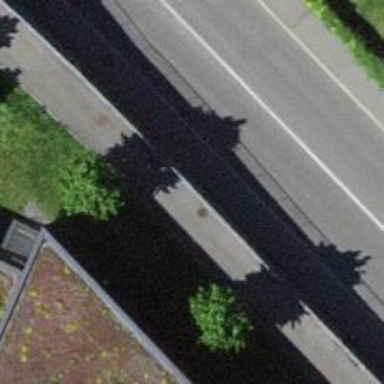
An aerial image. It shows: Retaining wall.